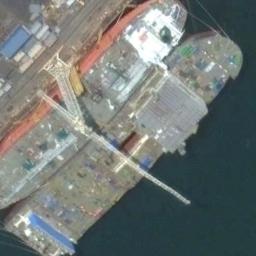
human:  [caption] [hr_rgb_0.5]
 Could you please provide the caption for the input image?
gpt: There are many buildings beside the ships .

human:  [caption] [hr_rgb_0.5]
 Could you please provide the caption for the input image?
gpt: Two ships side by side docked at the dock with cranes beside .

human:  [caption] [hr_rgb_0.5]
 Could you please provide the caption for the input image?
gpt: There are two ships in the blue water on the shore .

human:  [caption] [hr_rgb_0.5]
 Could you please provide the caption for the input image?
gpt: The two cargo ships are docked at the cargo terminal and the water is dark green .

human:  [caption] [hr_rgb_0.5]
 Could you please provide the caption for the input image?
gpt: There are two ships at the harbor .